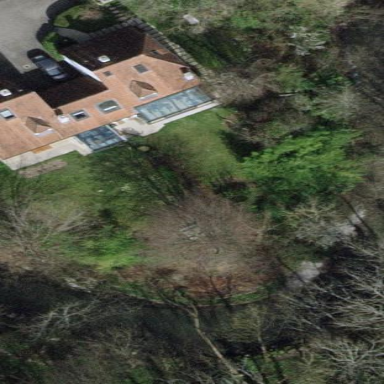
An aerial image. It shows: Garden enclosed by fence.